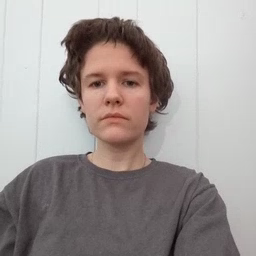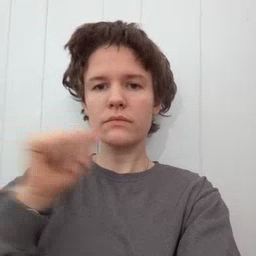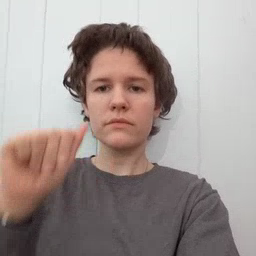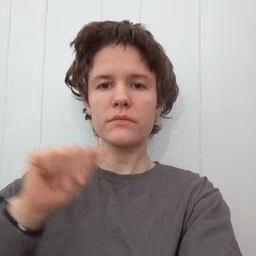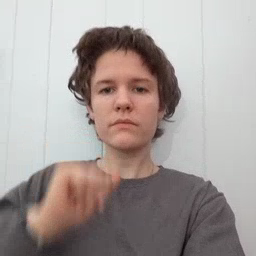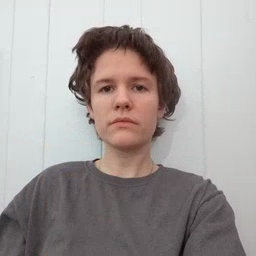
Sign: aunt